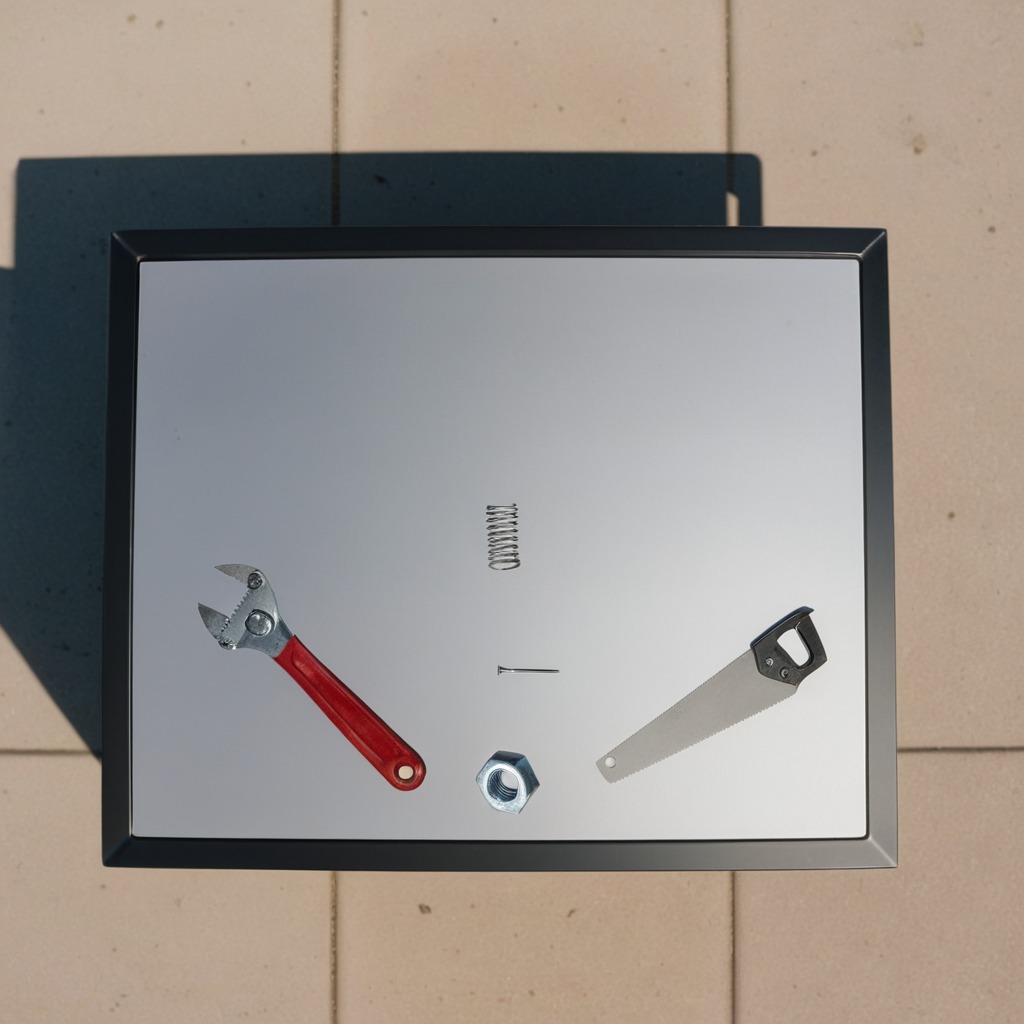
A coiled metal spring, a wrench, a wrench, and a nut are lying on the table.